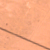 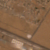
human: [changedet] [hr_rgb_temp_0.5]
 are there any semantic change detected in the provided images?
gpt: New street that is orthogonal to the old one was created.